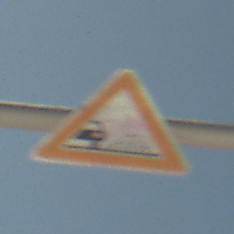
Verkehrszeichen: SplittSchotter
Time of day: Midday
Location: Outdoor (Beach)
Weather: PartlyCloudy
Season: NotSpecified
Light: Natural